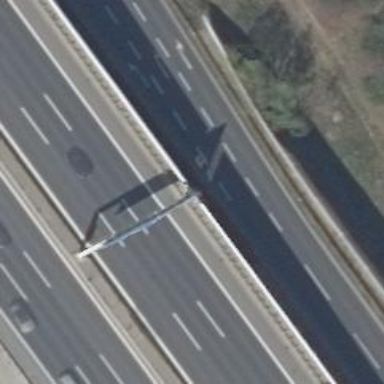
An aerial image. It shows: Gantry structure.